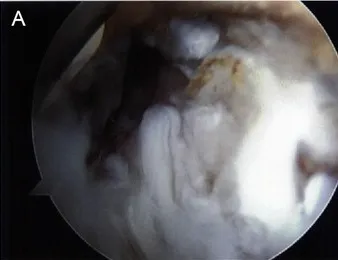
Intraoperative arthroscopic images show. Inflammation of the right trochanteric bursa.
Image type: endoscopy (arthroscopy)